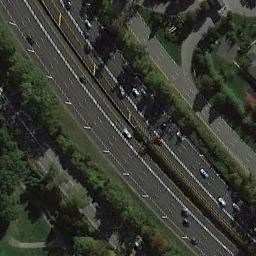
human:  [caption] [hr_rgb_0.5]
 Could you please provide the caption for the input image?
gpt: The freeway is surrounded by a large green forest, There are many cars on the freeway, And there is a road beside the freeway .

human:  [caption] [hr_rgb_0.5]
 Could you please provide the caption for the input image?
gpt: There was only one car on the motorway .

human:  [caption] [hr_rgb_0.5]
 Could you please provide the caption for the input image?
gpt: A straight freeway and a small bifurcated road go through the lawn with some trees .

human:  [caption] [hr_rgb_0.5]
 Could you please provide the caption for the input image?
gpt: The freeway goes through the grass with some trees .

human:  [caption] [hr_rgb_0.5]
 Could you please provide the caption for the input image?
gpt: There are green belts along the freeway .